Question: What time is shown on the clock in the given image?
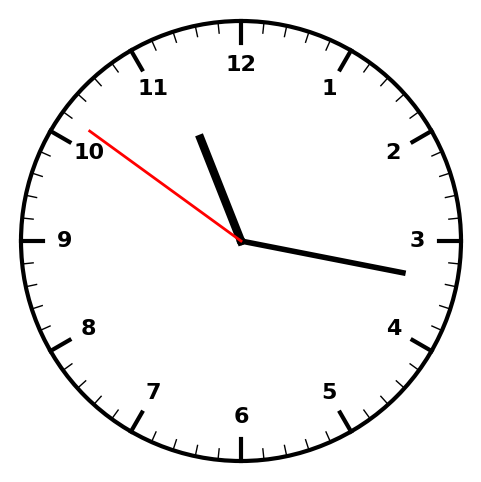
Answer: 11:16:51